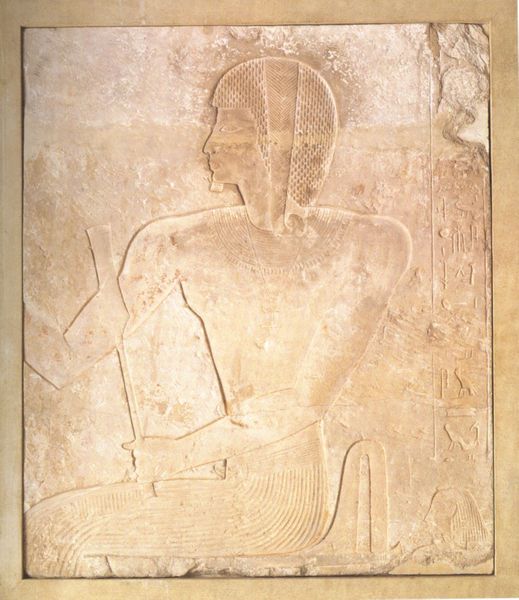
Titel: Khaemwaset, Kronprinz, Sohn von Ramses II.
Institution: Santa Barbara, Santa Barbara Museum of Art
Schlagwörter: kopf, mann, brust, nase, profil, rücken, muster, rock, bart, augen, mensch, stein, portrait, porträt, haare, sitzend, frontal, relief, sitz, stab, kette, ruderer, rudern, seitenansicht, schriftzeichen, pofil, torso, seite, knien, helm, halbportrait, horus, gemeißelt, ägyptisch, siluette, ägypten, ägypter, hieroglyphen, hyroglyphen, pharao, vorn, agypten, provil, hieroglyphe, hiroglyphe, agypen, agyüten, versenkt, mischform, ägypten pharao